Question: How do you explicitly state the valid settings for an option? Take this example for instance
'''
Options[myFunc] = {opt1 -> "SomeString"};
myFunc[OptionsPattern[]] := Print[OptionValue[opt1]];
'''
'myFunc' prints the value of the option. If we evaluate 'myFunc[opt1 -> {1, 2}]' then it prints '{1, 2}'. This function will essentially print anything that you set to 'opt1'. My question is, how can I make sure that my function only accept a given number of values for 'opt1'. We can start with something simple like a 'String' and an 'Integer'.
To have a better idea of the behavior that we would expect when given the wrong values for 'opt1' we can take a look at what happens when we give the wrong values for 'PlotRange' in the function 'Plot'.

In the example given in the picture I purposely gave wrong values to the 'PlotRange' options and gave me a message specifying the correct type of values for that particular options. It seems that it 'PlotRange' ended up taking its default value and thus it return the 'Graphics' object.
In the simple example what we would like to obtain is something like:
'''
myFunc::sometag : Value of option opt1 -> '1' is not a string or integer.
'''
How to achieve this?
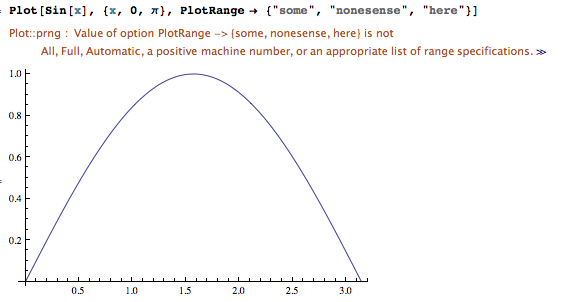
Answer: ## A straightforward solution
Here is a simple way:
'''
In[304]:= ClearAll[myFunc];
Options[myFunc] = {opt1 -> "SomeString"};
myFunc::badopt = "Value of option opt1 -> '1' is not a string or integer.";
myFunc[OptionsPattern[]] :=
With[{val = OptionValue[opt1]},
With[{error = ! MatchQ[val, _String | _Integer]},
If[error, Message[myFunc::badopt , val]];
(Print[val] /; ! error)]];
'''
For example:
'''
In[308]:= myFunc[opt1 -> 1]
During evaluation of In[308]:= 1
In[309]:= myFunc[opt1 -> {1, 2}]
During evaluation of In[309]:= myFunc::badopt:
Value of option opt1 -> {1,2} is not a string or integer.
Out[309]= myFunc[opt1 -> {1, 2}]
'''
## Making it general with custom assignment operators
We can use the fact that 'OptionValue' inside a function works with a single argument being an option name, to factor out the error-checking tedium. This is possible by using mma meta-programming facilities. Here is the code for a custom assignment operator:
'''
ClearAll[def, OptionSpecs];
SetAttributes[def, HoldAll];
def[f_[args___] :> body_,OptionSpecs[optionSpecs : {(_ -> {_, Fail :> _}) ..}]] :=
f[args] :=
Module[{error = False},
Scan[
With[{optptrn = First[# /. optionSpecs], optval = OptionValue[#]},
If[! MatchQ[optval, optptrn ],
error = True;
Return[(Fail /. Last[# /. optionSpecs])[optval]]]] &,
optionSpecs[[All, 1]]
];
body /; ! error];
'''
What it does is to take a function definition as a rule 'f_[args___]:>body_', and also
the specifications for the acceptable options settings and actions to perform upon detection of an error in one of the passed options. We then inject the error-testing code ('Scan') before the body gets executed. As soon as the first option with inappropriate setting is found, error flag is set to 'True', and whatever code is specified in the 'Fail:>code_' part of specifications for that option. The option specification pattern '(_ -> {_, Fail :> _})' should read '(optname_ -> {optpattern_, Fail :> onerror_})', where 'optname' is an option name, 'optpattern' is a pattern that the option value must match, and 'onerror' is arbitrary code to execute if error is detected. Note that we use 'RuleDelayed' in 'Fail:>onerror_', to prevent premature evaluation of that code. Note b.t.w. that the 'OptionSpecs' wrapper was added solely for readability - it is a completely idle symbol with no rules attached to it.
Here is an example of a function defined with this custom assignment operator:
'''
ClearAll[myFunc1];
Options[myFunc1] = {opt1 -> "SomeString", opt2 -> 0};
myFunc1::badopt1 = "Value of option opt1 -> '1' is not a string or integer.";
myFunc1::badopt2 = "Value of option opt2 -> '1' is not an integer.";
def[myFunc1[OptionsPattern[]] :>
Print[{OptionValue[opt1], OptionValue[opt2]}],
OptionSpecs[{
opt1 -> {_Integer | _String,
Fail :> ((Message[myFunc1::badopt1, #]; Return[$Failed]) &)},
opt2 -> {_Integer,
Fail :> ((Message[myFunc1::badopt2, #]; Return[$Failed]) &)}}
]];
'''
Here are examples of use:
'''
In[473]:= myFunc1[]
During evaluation of In[473]:= {SomeString,0}
In[474]:= myFunc1[opt2-> 10]
During evaluation of In[474]:= {SomeString,10}
In[475]:= myFunc1[opt2-> 10,opt1-> "other"]
During evaluation of In[475]:= {other,10}
In[476]:= myFunc1[opt2-> 1/2]
During evaluation of In[476]:= myFunc1::badopt2:
Value of option opt2 -> 1/2 is not an integer.
Out[476]= $Failed
In[477]:= myFunc1[opt2-> 15,opt1->1/2]
During evaluation of In[477]:= myFunc1::badopt1:
Value of option opt1 -> 1/2 is not a string or integer.
Out[477]= $Failed
'''
## Adding option checks to already defined functions automatically
You might also be interested in a package I wrote to test the passed options: 'CheckOptions', available <URL> is that it only covers older way to define options through 'OptionQ' predicate (I did not yet update it to cover 'OptionValue - OptionsPattern'. I will reproduce here a part of the accompanying notebook to illustrate how it works:
Consider a model function:
'''
In[276]:= ClearAll[f];
f[x_, opts___?OptionQ]:= x^2;
f[x_, y_, opts___?OptionQ] := x + y;
f[x_, y_, z_] := x*y*z;
'''
Suppose we want to return an error message when an option 'FontSize' is passed to our function:
'''
In[280]:=
f::badopt="Inappropriate option";
test[f,heldopts_Hold,heldArgs_Hold]:=(FontSize/.Flatten[List@@heldopts])=!=FontSize;
rhsF[f,__]:=(Message[f::badopt];$Failed);
'''
We add the option - checking definitions:
'''
In[283]:= AddOptionsCheck[f,test,rhsF]
Out[283]= {HoldPattern[f[x_,opts___?OptionQ]/;test[f,Hold[opts],Hold[x,opts]]]:>
rhsF[f,Hold[opts],Hold[x,opts]],
HoldPattern[f[x_,y_,opts___?OptionQ]/;test[f,Hold[opts],Hold[x,y,opts]]]:>
rhsF[f,Hold[opts],Hold[x,y,opts]],
HoldPattern[f[x_,opts___?OptionQ]]:>x^2,
HoldPattern[f[x_,y_,opts___?OptionQ]]:>x+y,
HoldPattern[f[x_,y_,z_]]:>x y z}
'''
As you can see, once we call 'AddOptionsCheck', it generates new definitions. It takes the function name, the testing function, and the function to execute on failure. The testing function accepts the main function name, options passed to it (wrapped in 'Hold'), and non-options arguments passed to it (also wrapped in 'Hold'). From the generated definitions you can see what is does.
We now check on various inputs:
'''
In[284]:= f[3]
Out[284]= 9
In[285]:= f[3,FontWeight->Bold]
Out[285]= 9
In[286]:= f[3,FontWeight->Bold,FontSize->5]
During evaluation of In[286]:= f::badopt: Inappropriate option
Out[286]= $Failed
In[289]:= f[a,b]
Out[289]= a+b
In[290]:= f[a,b,FontWeight->Bold]
Out[290]= a+b
In[291]:= f[a,b,FontWeight->Bold,FontSize->5]
During evaluation of In[291]:= f::badopt: Inappropriate option
Out[291]= $Failed
In[292]:= OptionIsChecked[f,test]
Out[292]= True
'''
Please note that the test function can test for condition involving function name, passed arguments and passed options. There is another package of mine, 'PackageOptionChecks', available at the same page, which has a simpler syntax to test specifically r.h.s. of options, and can also be applied to entire package. A practical example of its use is yet another package, 'PackageSymbolsDependencies', whose functions' options are "protected" by 'PackageOptionChecks'. Also, 'PackageOptionChecks' may be applied to functions in 'Global'' context as well, it is not necessary to have a package.
One other limitation of the current implementation is that we can not return the function unevaluated. Please see a more detailed discussion in the notebook accompanying the package. If there is enough interest in this, I will consider updating the package to remove some of the limitations I mentioned.